Question: When I try to browse this site it always say connection is not private or certificate is unprotected:

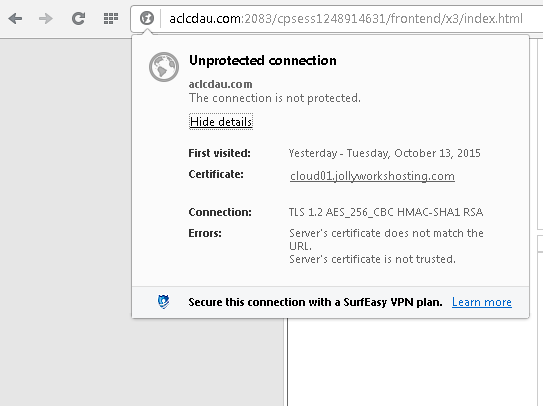
Answer: Using Google Chrome:
1. Put https://aclcdau.com:2083 in the address bar
2. You will see
3. Click on Advanced in the lower left corner
4. Click on Proceed to cloud01.jollyworkshosting.com